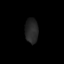
Tissue: lung
Cell type: Epithelial cells
Senescence score: 0.215
Nuclear area (px): 320
Mean DAPI intensity: 37.316